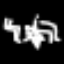
Label: chair